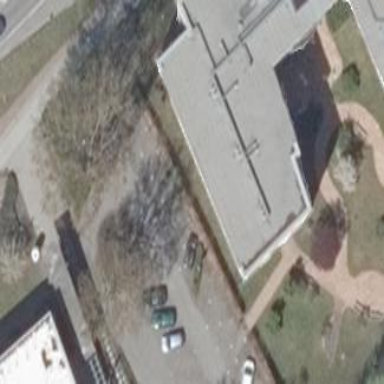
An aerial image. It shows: Parking area with surface.